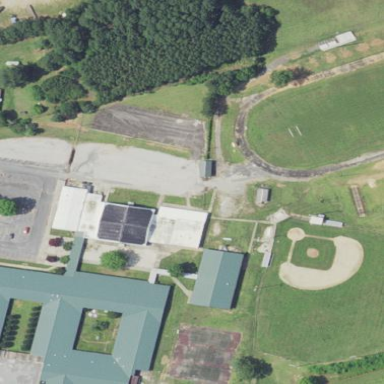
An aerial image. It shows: School.